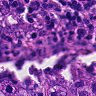
Metastatic tissue present: yes